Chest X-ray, PA view. Patient: 37 years old, sex F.
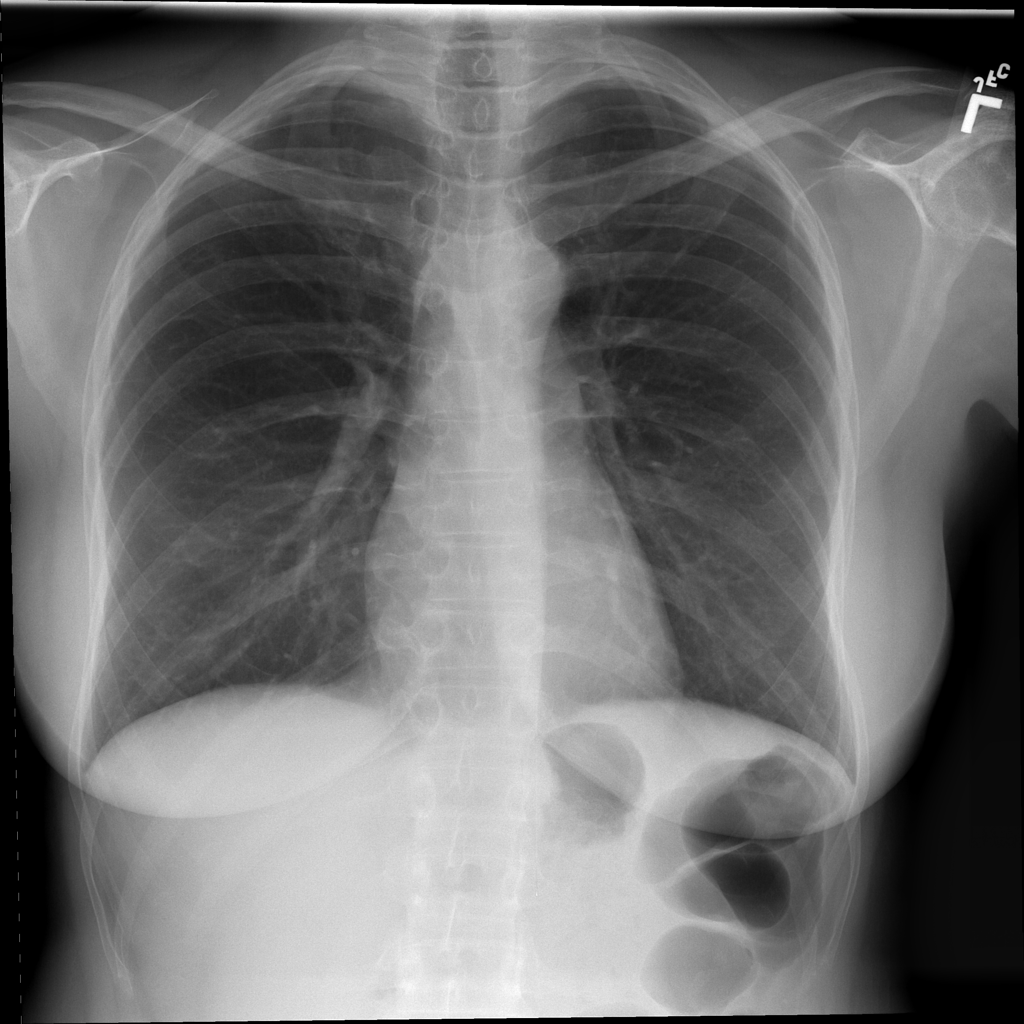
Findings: No Finding